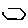
Label: hexagon